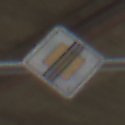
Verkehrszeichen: EndeVorfahrtsstrasse
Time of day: Midday
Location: Roofed (Special)
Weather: Overcast
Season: NotSpecified
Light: Natural